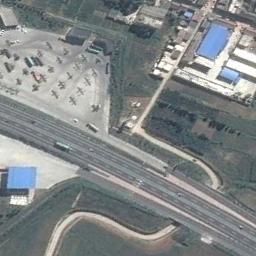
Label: freeway